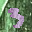
Label: 3